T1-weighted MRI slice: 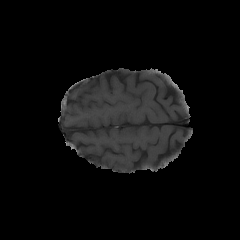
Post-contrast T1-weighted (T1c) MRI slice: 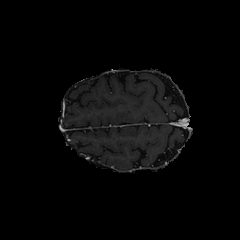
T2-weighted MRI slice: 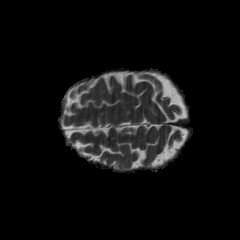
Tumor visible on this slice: no